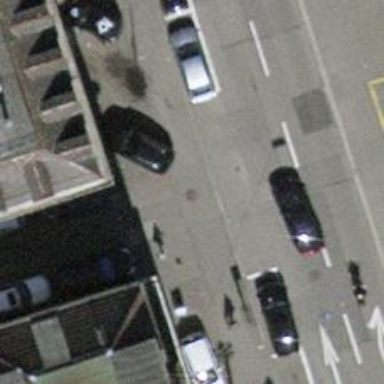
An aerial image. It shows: Unmarked crossing with traffic calming table.